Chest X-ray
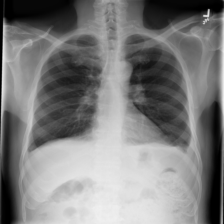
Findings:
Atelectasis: negative
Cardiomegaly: negative
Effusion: positive
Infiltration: negative
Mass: negative
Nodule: negative
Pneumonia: negative
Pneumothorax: negative
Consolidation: negative
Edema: negative
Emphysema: negative
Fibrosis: negative
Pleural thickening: negative
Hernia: negative